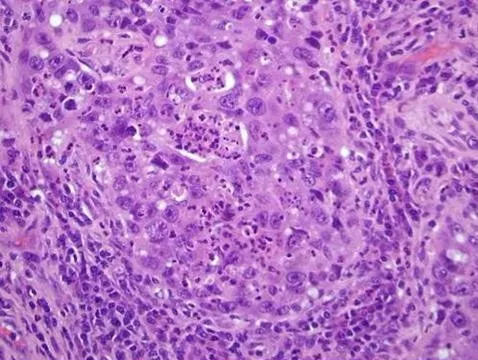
Squamous cell carcinoma of lung. Histopathological view (H-E x 200).
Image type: pathology (h&e)